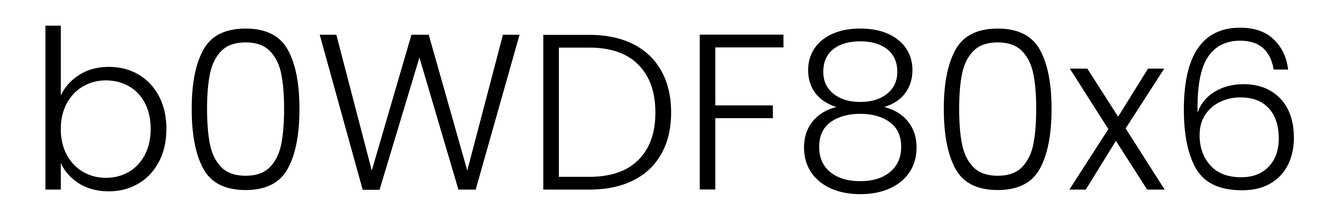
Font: Poppins-Light